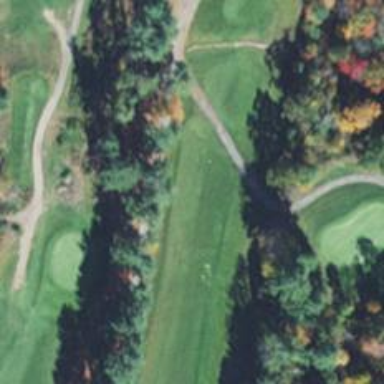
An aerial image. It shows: View of golf hole.